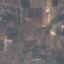
Land use / land cover: PermanentCrop